Question: Please i have 3 tables that i want to display but 3 of the tables are related.
The first table is 'GROUPS', second is 'CONTACTS', and the last is 'PHONE_NUMBERS'.
I am using Laravel Framework. The problem is, i don't know the eloquent relation to use, i want to display content of the the 'GROUPS' table, while the 'CONTACTS' will display under the 'GROUPS' and the 'PHONE NUMBERS' will display under the 'CONTACTS'.
Please advice me on how to achieve this.
Attached is an image of how it will look when finished.

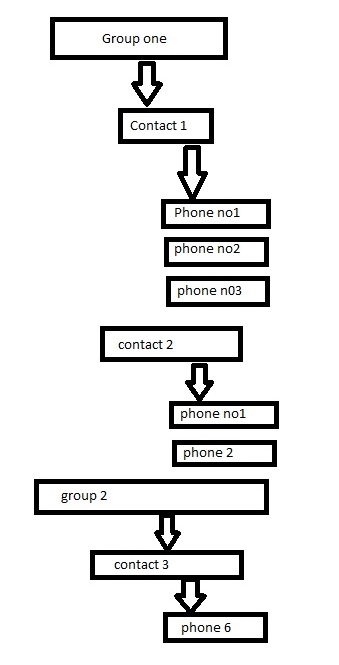
Answer: Each group can have multiple contacts, and each contact can have multiple phone numbers, you'll need to define one-to-many relation from group to contact and from contact to phone number:
'''
class Group extends Model {
public function contacts() {
return $this->hasMany(Contact::class);
}
}
class Contact extends Model {
public function phoneNumbers() {
return $this->hasMany(PhoneNumber::class);
}
}
'''
With relations defined, you will be able to load groups, their contacts and contacts' phone numbers with:
'''
$groups = Group::with(['contacts', 'contacts.phoneNumbers'])->get();
'''
This will give you a collection of groups. Each of groups will contain a collection of contacts in their property. Each of contacts will contain phone numbers collection in their properties. By iterating through those collections you should be able to get data needed to render the structure you need, e.g.:
'''
@foreach($groups as $group)
{{ $group->name }}
@foreach ($group->contacts as $contact)
{{ $contact->name }}
@foreach ($contact->phoneNumbers as $number)
{{ $number->number }}
@endforeach
@endforeach
@endforeach
'''
All necessary information on how to model your data with Eloquent can be found in the documentation: <URL>